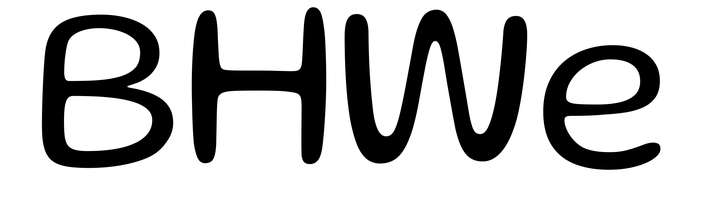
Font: Gluten_Light